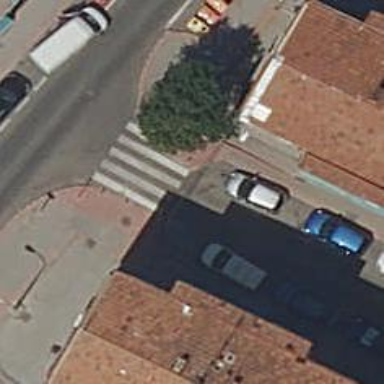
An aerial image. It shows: Uncontrolled footway crossing with markings.